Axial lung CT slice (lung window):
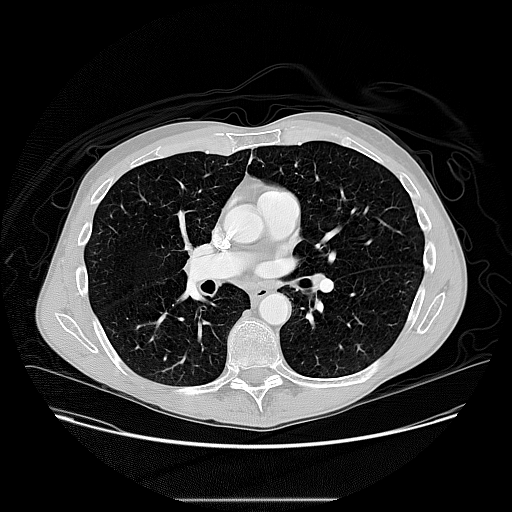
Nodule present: no